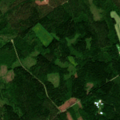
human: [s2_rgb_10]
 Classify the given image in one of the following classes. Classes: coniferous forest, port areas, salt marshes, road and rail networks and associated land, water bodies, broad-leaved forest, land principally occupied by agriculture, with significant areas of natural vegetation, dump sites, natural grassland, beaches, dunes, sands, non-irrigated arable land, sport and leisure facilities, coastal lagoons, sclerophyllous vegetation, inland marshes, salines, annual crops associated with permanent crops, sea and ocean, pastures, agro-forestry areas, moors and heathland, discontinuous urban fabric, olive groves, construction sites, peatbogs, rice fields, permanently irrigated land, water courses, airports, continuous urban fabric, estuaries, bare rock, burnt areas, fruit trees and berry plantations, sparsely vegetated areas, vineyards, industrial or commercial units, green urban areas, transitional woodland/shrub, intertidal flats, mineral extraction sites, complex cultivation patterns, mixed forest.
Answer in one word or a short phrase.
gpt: coniferous forest, mixed forest, transitional woodland/shrub